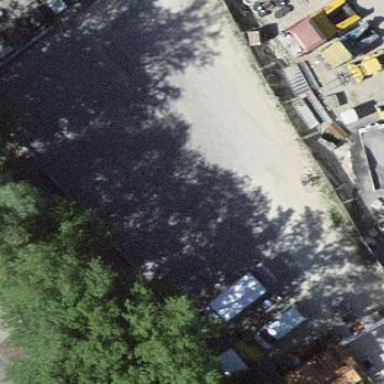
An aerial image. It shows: Caravan site for tourism.